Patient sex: M
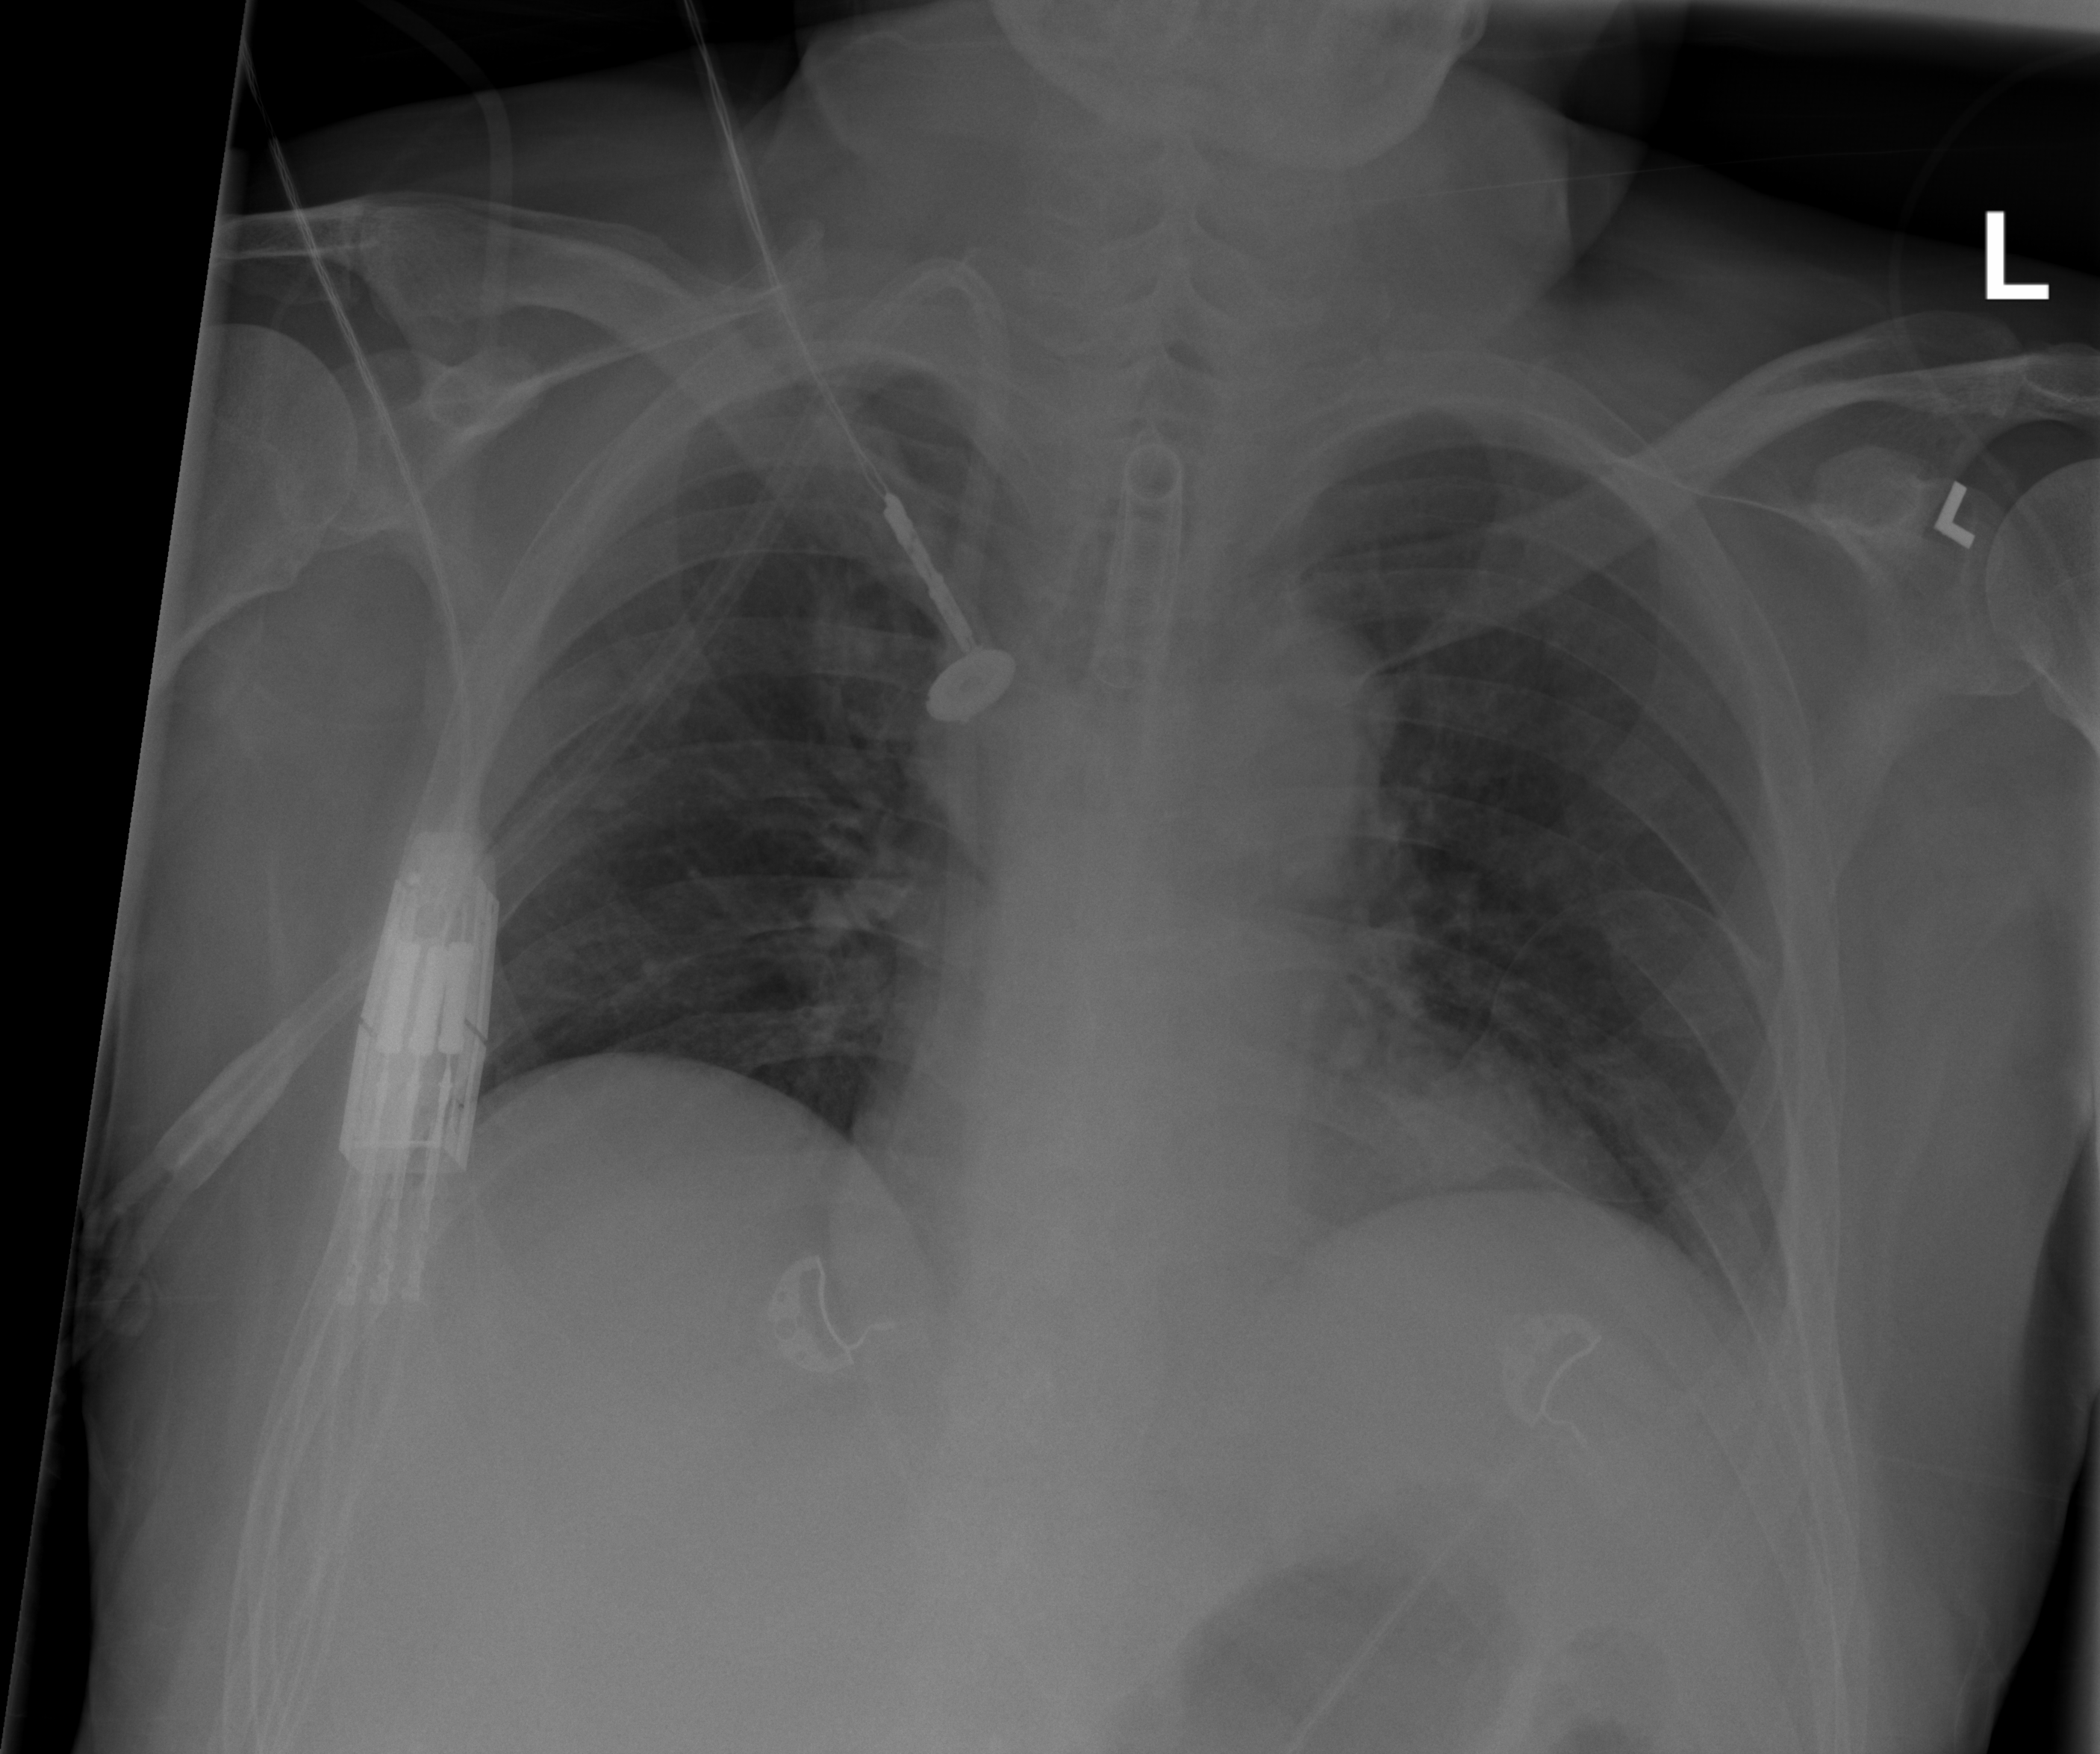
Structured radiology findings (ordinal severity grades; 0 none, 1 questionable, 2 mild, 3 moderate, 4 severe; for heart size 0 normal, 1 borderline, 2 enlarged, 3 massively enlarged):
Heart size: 1
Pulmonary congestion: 0
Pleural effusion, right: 0
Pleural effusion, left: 0
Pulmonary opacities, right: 0
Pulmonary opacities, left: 0
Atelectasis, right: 1
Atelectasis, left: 1